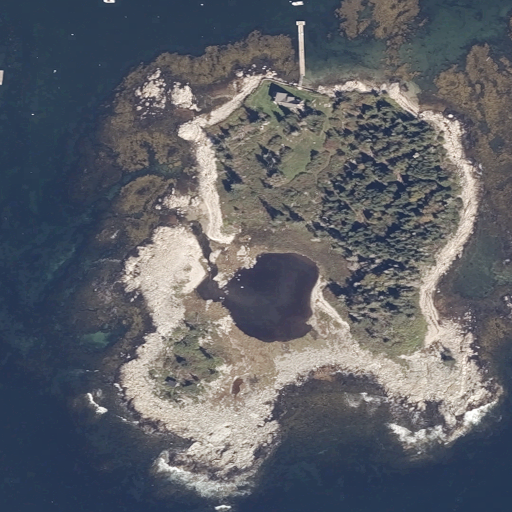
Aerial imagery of island in Maine named Cape Island containing herbaceous wetlands, open water, evergreen forest, and barren land